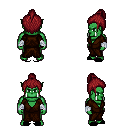
a pixel art fantasy rpg character, male body template, orc, green skin, brown robe, gold greaves, brunette short topknot hairstyle, white cloth bandages, black slippers, four views (front, back, left, right), 2x2 character sprite sheet, small pixel art, hard edges, no anti-aliasing